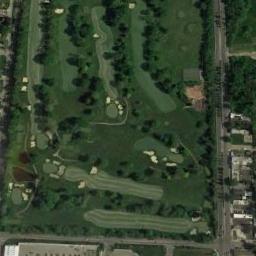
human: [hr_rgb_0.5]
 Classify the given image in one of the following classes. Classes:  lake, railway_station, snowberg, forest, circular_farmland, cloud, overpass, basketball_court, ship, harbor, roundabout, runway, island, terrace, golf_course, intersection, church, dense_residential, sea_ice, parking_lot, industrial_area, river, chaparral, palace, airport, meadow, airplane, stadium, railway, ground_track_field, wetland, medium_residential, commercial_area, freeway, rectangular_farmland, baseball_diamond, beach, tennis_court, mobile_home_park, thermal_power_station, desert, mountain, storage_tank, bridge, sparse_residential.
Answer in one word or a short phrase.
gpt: golf_course